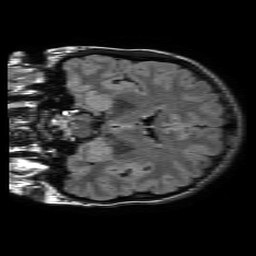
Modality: FLAIR
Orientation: coronal
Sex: female
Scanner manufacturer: philips
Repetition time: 11 s
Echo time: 0.125 s